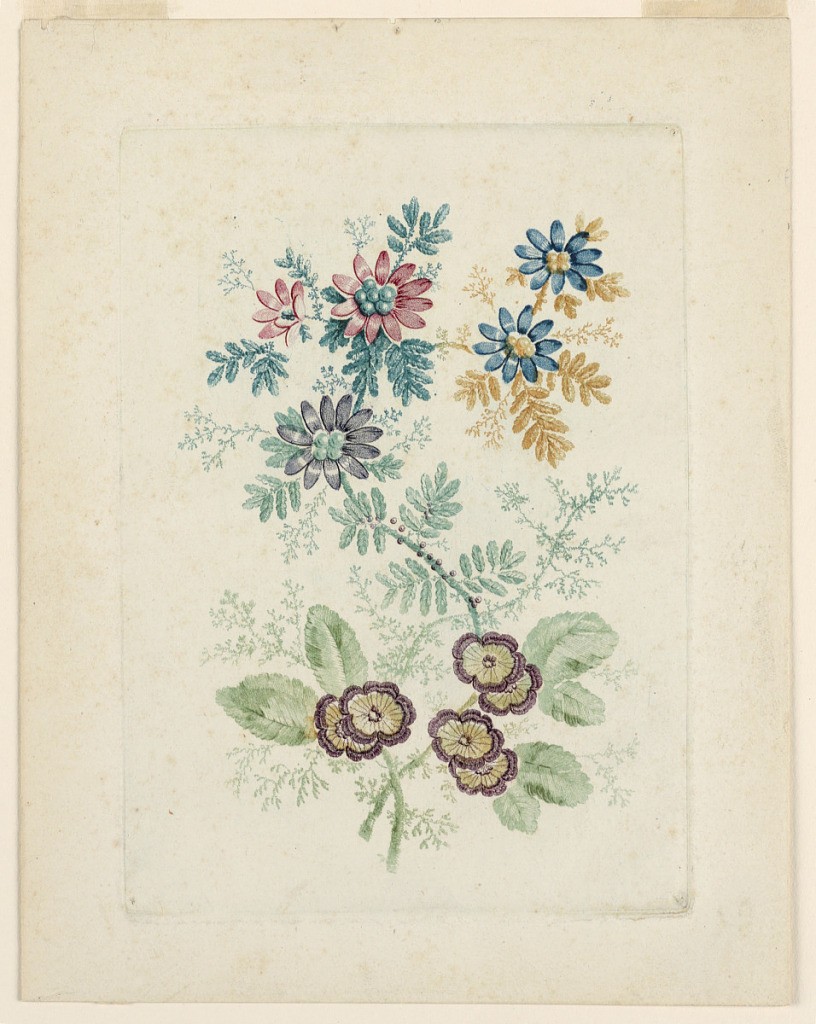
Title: Fantastic Flower Motif from Nouvelle Suitte de Cahiers de Fleurs Idéales
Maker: Jean-Baptiste Pillement, French, 1728–1808
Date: ca. 1760
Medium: Etching a la poupée and colored inks on paper
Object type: Print
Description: A floral arrangement, with two crossed stems. At bottom, rounded blossoms colored in purple and ochre with rounded light green leaves. Above, daisy-like formations in purple, pink, and blue, with variously colored, fern-like leaves: blue-green, teal, and orange. Upper blossoms contain bulbous botanical elements at center in colors to match the leaves.